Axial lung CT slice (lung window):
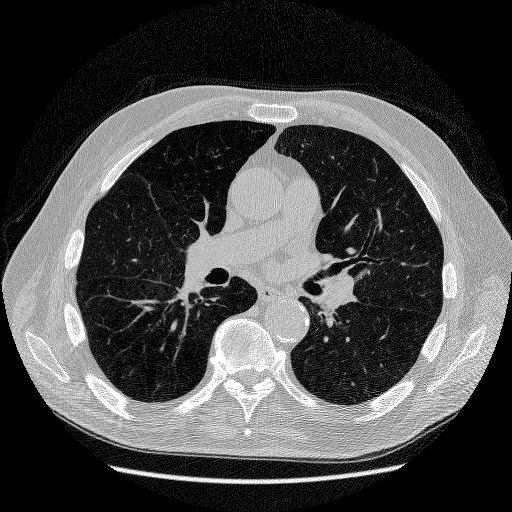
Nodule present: no